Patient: sex M, age 64
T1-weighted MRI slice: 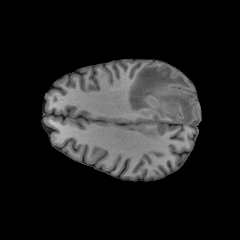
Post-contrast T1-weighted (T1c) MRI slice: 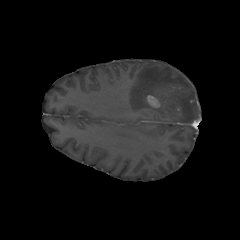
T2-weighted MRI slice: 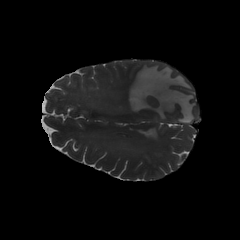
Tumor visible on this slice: yes
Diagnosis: Glioblastoma, IDH-wildtype
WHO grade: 4